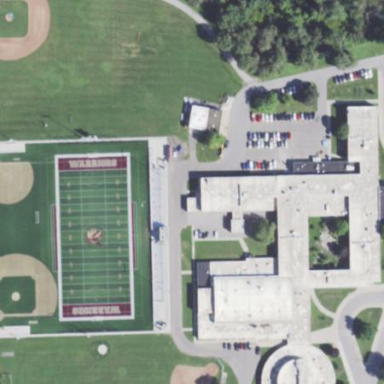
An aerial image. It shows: School.